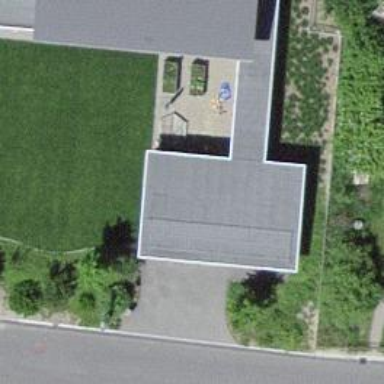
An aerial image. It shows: View of roof of building.